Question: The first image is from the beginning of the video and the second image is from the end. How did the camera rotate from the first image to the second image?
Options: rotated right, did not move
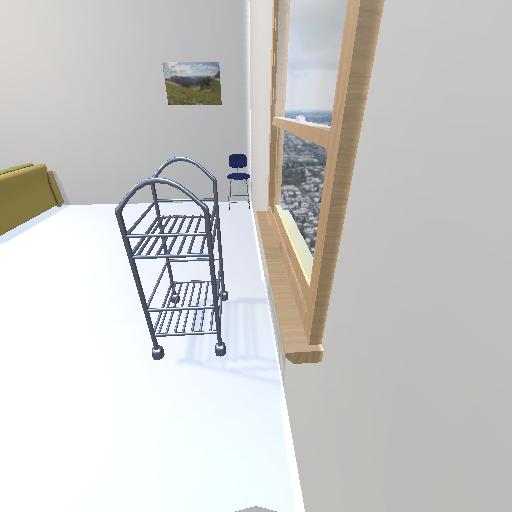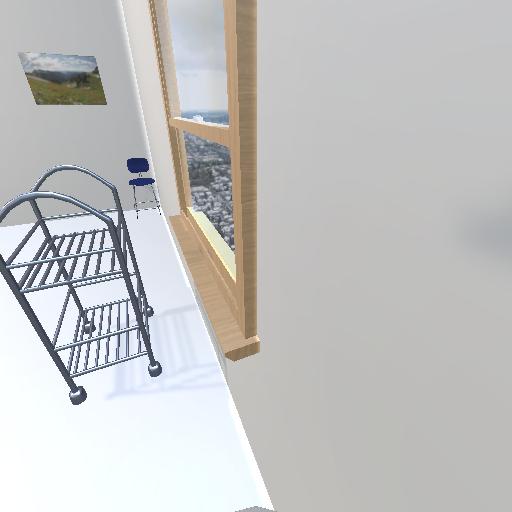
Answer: rotated right